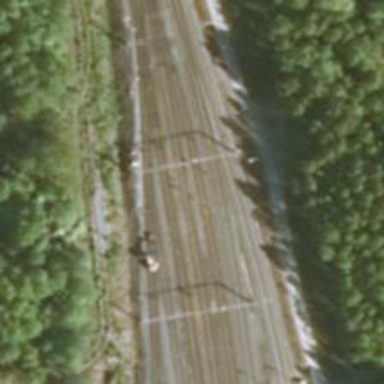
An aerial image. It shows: Electrified rail siding with contact line.